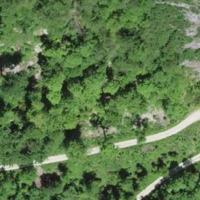
EUNIS habitat code: 41
Species observed at this site:
Erithacus rubecula
Fringilla coelebs